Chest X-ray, PA view. Patient: 79 years old, sex F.
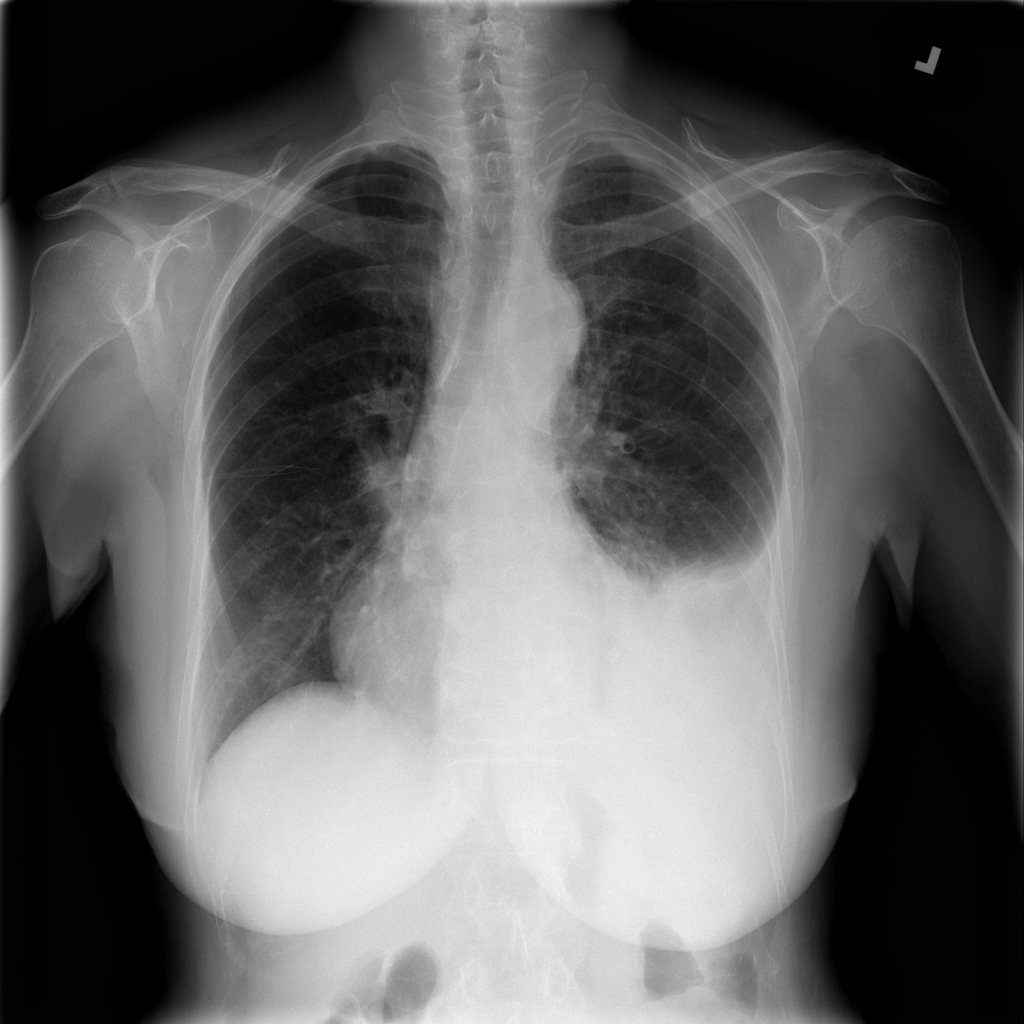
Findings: Atelectasis, Effusion, Infiltration